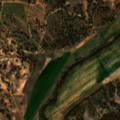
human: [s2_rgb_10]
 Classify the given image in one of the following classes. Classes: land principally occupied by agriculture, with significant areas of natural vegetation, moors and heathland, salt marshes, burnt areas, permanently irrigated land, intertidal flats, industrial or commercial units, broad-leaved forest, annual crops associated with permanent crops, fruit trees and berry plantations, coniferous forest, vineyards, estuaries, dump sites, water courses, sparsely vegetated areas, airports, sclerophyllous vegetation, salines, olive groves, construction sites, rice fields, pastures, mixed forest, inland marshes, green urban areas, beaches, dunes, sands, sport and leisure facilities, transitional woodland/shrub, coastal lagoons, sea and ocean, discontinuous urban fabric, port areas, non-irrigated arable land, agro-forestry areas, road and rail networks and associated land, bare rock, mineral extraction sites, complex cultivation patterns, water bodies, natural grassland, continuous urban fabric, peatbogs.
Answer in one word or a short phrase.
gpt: permanently irrigated land, pastures, agro-forestry areas, broad-leaved forest